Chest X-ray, AP view. Patient: 37 years old, sex M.
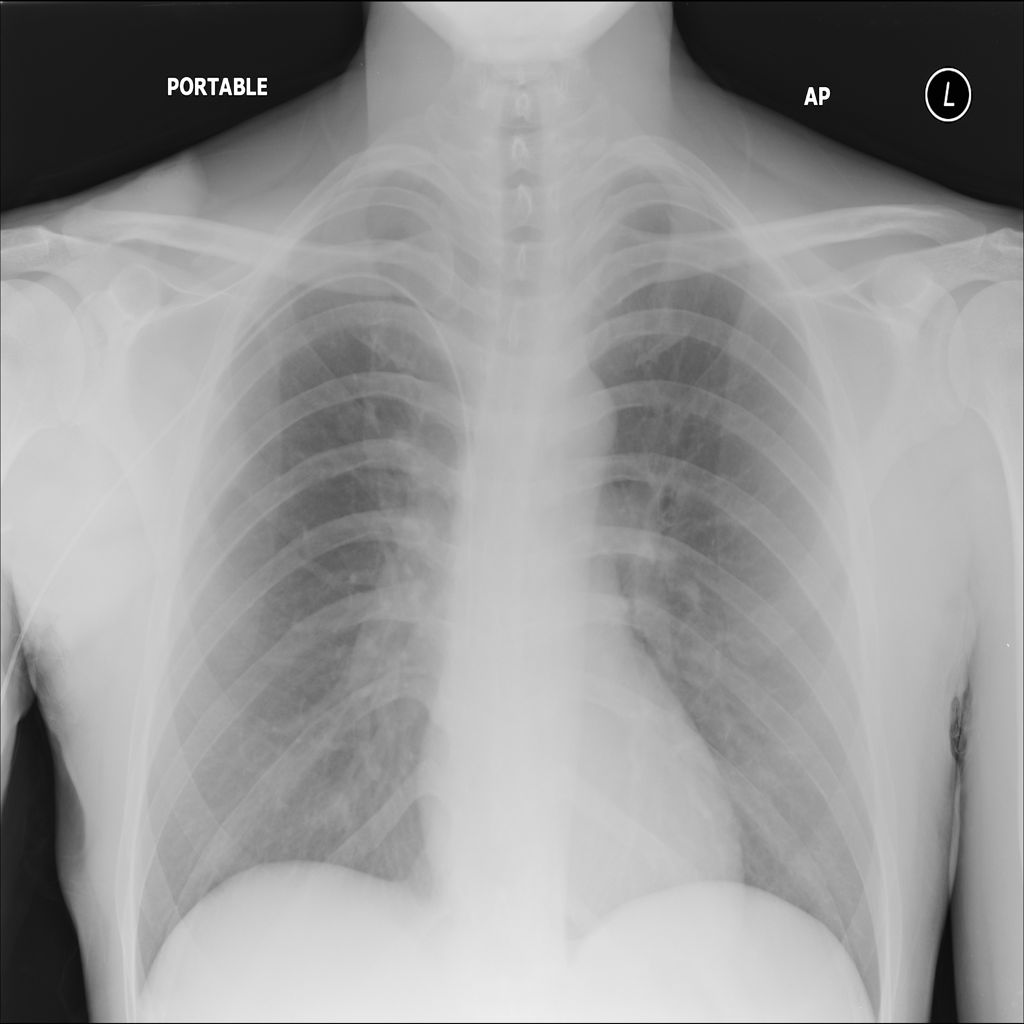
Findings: No Finding